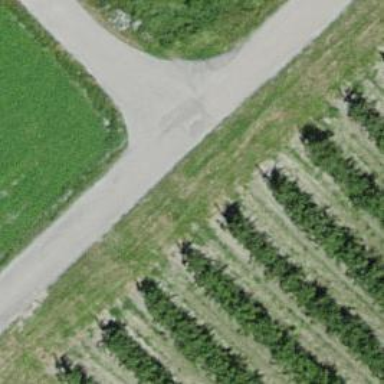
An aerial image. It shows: Unclassified road.